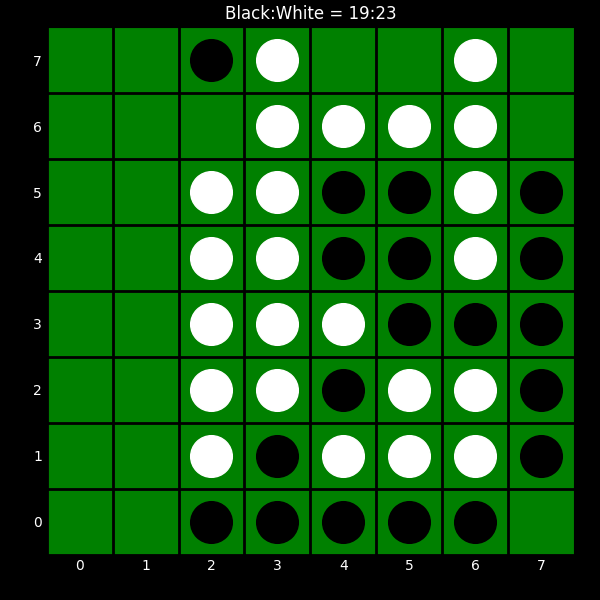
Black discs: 19
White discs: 23